Field crop: maize
Growth stage: 2
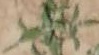
Species: atriplex